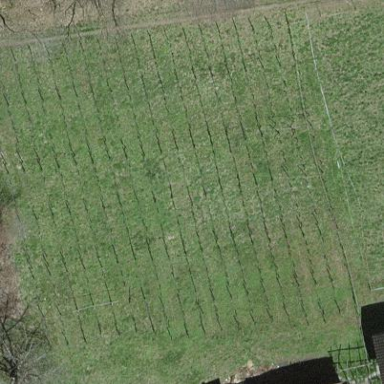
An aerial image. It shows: Vineyard growing grapes.